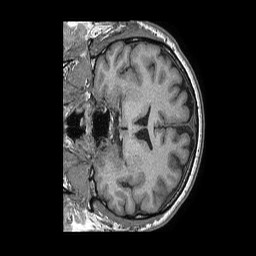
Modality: T1w
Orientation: coronal
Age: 43
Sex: male
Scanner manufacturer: philips
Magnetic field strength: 1.5 T
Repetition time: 0.00761 s
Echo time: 0.003519 s